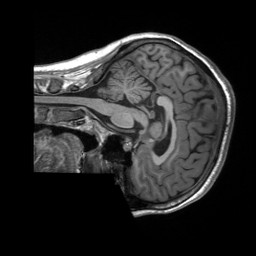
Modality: T1w
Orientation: sagittal
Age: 26
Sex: female
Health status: ill
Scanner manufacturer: siemens
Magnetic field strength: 3 T
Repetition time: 2.3 s
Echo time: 0.00232 s